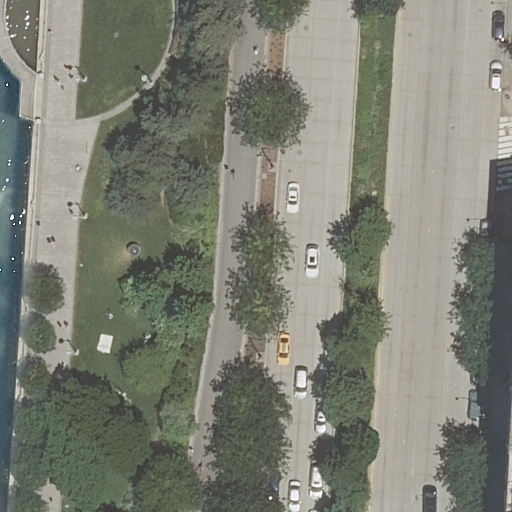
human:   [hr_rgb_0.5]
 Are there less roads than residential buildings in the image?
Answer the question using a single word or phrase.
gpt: no

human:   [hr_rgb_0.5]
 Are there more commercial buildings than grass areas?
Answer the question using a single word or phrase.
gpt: no

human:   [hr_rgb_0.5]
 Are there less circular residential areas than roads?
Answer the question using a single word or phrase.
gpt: yes

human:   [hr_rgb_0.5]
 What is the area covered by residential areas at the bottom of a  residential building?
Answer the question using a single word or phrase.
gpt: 1382m2

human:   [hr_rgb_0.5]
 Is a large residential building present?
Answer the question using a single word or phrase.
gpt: yes

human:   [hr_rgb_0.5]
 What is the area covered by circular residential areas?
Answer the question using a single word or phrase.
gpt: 0m2

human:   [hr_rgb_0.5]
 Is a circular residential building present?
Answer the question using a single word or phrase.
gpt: no

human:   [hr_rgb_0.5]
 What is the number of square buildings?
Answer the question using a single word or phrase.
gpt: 0

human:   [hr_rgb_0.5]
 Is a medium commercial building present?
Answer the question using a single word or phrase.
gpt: no

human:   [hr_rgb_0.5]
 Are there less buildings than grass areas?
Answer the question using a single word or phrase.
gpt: no

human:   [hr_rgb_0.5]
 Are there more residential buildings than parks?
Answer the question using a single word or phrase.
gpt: yes

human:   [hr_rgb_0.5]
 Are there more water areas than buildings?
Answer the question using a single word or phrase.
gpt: no

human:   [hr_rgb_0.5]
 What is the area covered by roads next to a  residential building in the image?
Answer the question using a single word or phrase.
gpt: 0m2

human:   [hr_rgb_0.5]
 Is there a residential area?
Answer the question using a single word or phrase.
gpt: yes

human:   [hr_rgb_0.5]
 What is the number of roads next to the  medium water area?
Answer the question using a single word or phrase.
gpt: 9

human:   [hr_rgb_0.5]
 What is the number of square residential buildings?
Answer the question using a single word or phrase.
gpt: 0

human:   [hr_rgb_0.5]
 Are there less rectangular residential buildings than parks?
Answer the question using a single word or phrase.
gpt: no

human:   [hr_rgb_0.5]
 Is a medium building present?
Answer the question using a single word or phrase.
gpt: no

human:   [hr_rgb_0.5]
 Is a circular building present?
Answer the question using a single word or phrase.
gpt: no

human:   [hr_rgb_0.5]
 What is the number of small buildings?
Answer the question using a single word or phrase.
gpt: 0

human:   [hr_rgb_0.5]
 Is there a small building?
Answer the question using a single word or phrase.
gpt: no

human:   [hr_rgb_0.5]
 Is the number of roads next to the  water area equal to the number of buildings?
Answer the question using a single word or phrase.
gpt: no

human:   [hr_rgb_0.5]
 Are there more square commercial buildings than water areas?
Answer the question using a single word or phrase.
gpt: no

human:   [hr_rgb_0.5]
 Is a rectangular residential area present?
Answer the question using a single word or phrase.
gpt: yes

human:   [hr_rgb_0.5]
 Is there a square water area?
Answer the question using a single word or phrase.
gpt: no

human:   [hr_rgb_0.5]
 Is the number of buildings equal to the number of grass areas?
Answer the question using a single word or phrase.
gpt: yes

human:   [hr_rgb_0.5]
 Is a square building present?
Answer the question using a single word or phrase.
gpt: no

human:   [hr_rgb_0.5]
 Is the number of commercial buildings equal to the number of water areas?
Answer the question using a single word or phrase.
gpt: no

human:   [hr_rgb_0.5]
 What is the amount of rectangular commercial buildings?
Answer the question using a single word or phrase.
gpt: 0

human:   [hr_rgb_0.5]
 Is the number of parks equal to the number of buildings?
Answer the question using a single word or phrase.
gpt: no

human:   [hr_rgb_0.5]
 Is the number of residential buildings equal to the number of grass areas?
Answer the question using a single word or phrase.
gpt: yes

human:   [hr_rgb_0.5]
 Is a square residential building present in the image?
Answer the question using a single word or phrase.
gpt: no

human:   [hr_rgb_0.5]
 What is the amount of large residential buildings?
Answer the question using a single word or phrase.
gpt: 2

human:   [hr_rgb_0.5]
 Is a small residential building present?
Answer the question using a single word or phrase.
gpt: no

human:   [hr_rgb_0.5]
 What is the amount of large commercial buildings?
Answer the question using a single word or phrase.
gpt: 0

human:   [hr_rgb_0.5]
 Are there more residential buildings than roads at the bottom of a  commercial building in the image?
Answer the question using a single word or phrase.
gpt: yes